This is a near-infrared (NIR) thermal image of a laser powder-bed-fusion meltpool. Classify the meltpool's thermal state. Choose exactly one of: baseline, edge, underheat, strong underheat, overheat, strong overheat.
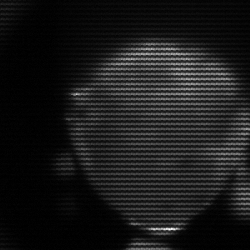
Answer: edge